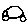
Label: car